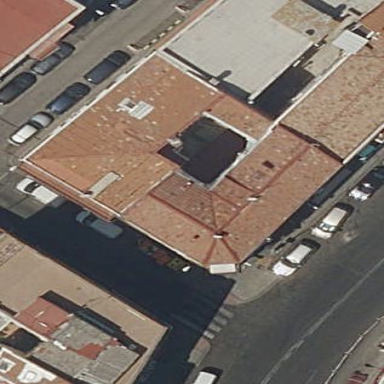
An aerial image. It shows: Building.